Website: walmart
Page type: cart
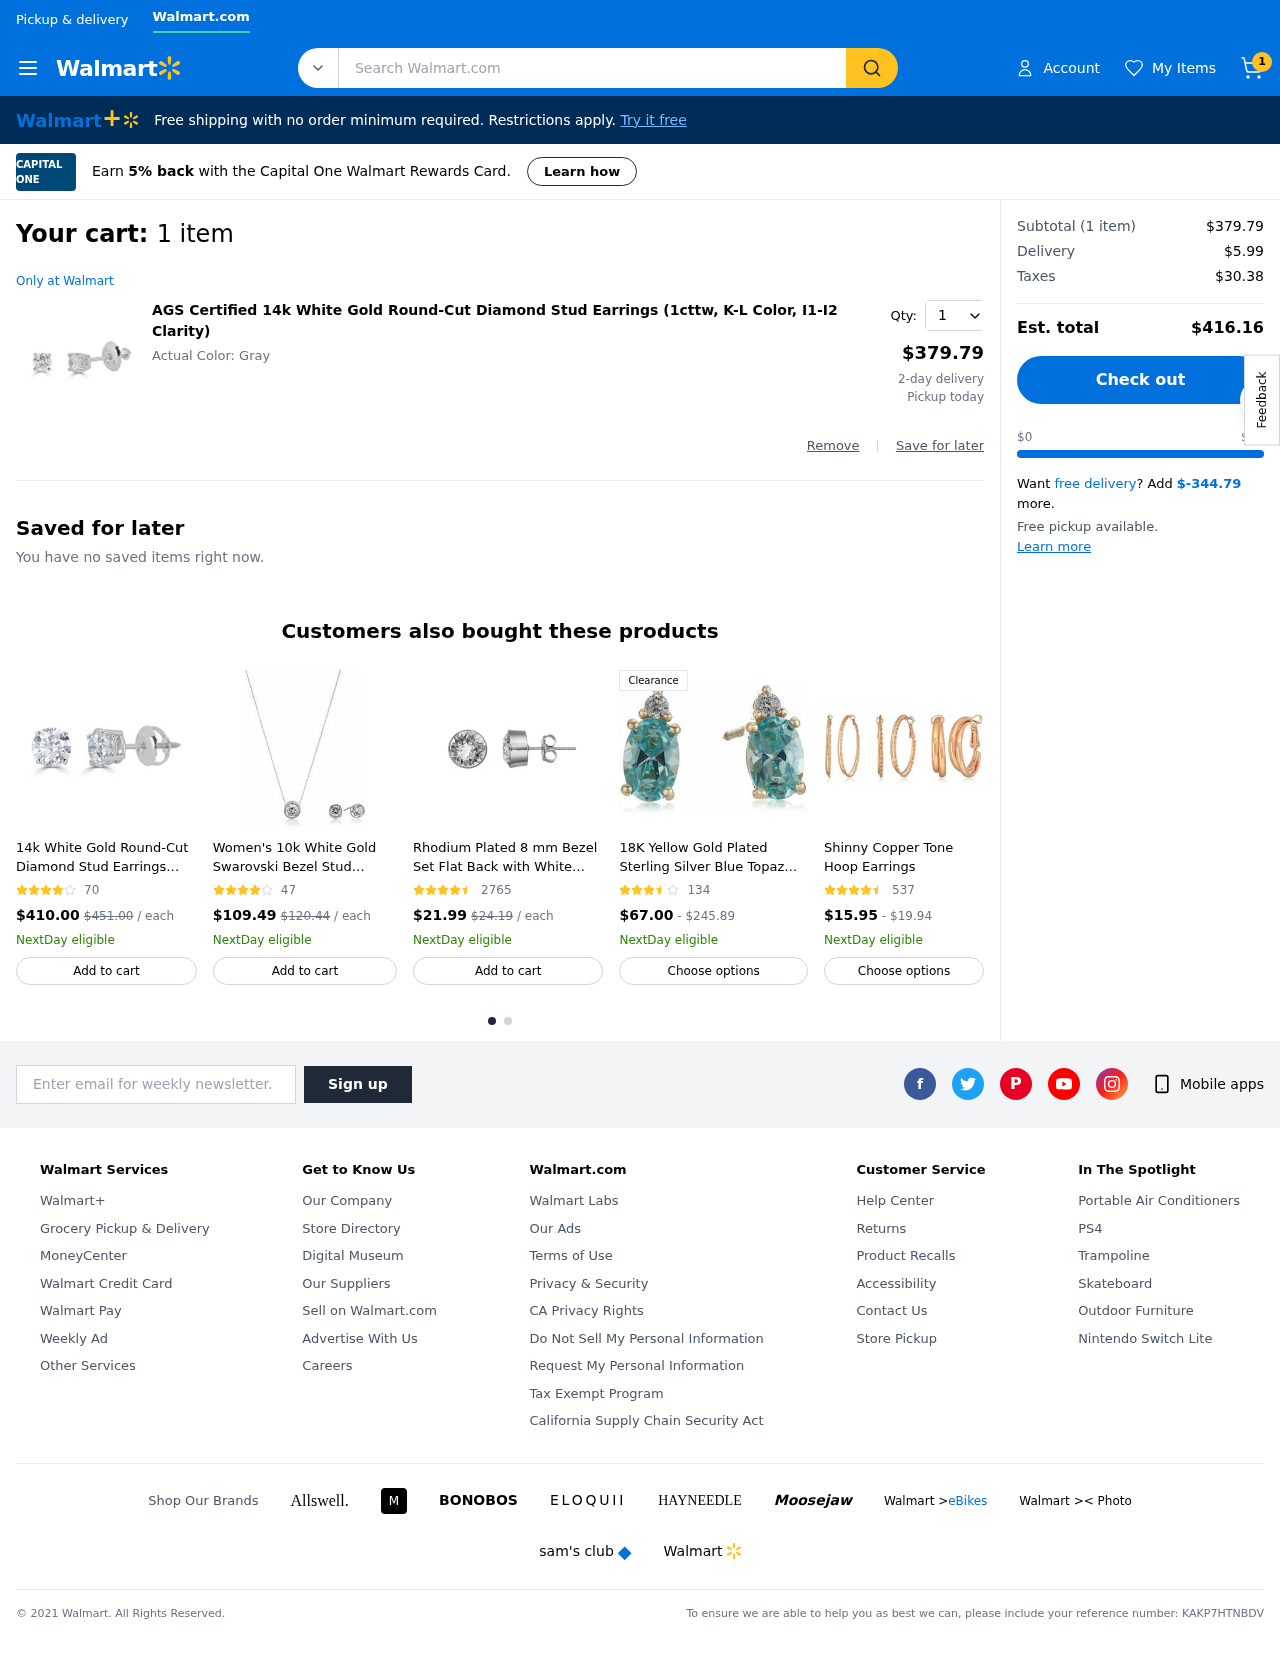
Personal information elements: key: PII_EMAIL
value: jocelyn_kelley@gmail.com
Product elements: key: PRODUCT1_NAME
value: AGS Certified 14k White Gold Round-Cut Diamond Stud Earrings (1cttw, K-L Color, I1-I2 Clarity)
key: PRODUCT1_PRICE
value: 379.79
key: PRODUCT1_QUANTITY
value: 1
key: PRODUCT2_NAME
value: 14k White Gold Round-Cut Diamond Stud Earrings (1/2cttw, J-K Color, I2-I3 Clarity)
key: PRODUCT2_NUM_RATINGS
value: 70
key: PRODUCT2_PRICE
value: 410
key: PRODUCT3_NAME
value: Women's 10k White Gold Swarovski Bezel Stud Earrings and Necklace Set, One Size
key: PRODUCT3_NUM_RATINGS
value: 47
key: PRODUCT3_PRICE
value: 109.49
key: PRODUCT4_NAME
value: Rhodium Plated 8 mm Bezel Set Flat Back with White Swarovski Crystals Stud Earrings
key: PRODUCT4_NUM_RATINGS
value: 2765
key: PRODUCT4_PRICE
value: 21.99
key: PRODUCT5_NAME
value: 18K Yellow Gold Plated Sterling Silver Blue Topaz Colored Cubic Zirconia Stud Earrings
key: PRODUCT5_NUM_RATINGS
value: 134
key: PRODUCT5_PRICE
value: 67
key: PRODUCT6_NAME
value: Shinny Copper Tone Hoop Earrings
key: PRODUCT6_NUM_RATINGS
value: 537
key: PRODUCT6_PRICE
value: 15.95
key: PRODUCT2_ORIGINAL_PRICE
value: $451.00
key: PRODUCT3_ORIGINAL_PRICE
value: $120.44
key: PRODUCT4_ORIGINAL_PRICE
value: $24.19
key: PRODUCT5_PRICE_MAX
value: $245.89
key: PRODUCT6_PRICE_MAX
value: $19.94
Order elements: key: ORDER_NUM_ITEMS
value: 1
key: ORDER_NUM_ITEMS
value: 1 item
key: ORDER_SUBTOTAL
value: $379.79
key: ORDER_SHIPPING_COST
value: $5.99
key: ORDER_TAX
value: $30.38
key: ORDER_TOTAL
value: $416.16
Search elements: key: HEADER_SEARCH
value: Search Walmart.com